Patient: sex F, age 56
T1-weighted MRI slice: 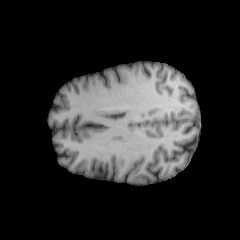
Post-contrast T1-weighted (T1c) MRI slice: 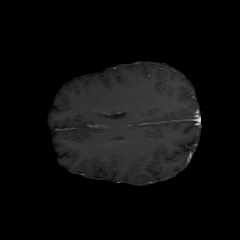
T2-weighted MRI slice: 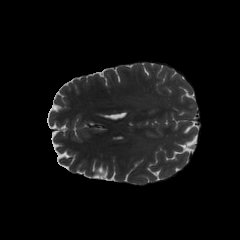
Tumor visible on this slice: no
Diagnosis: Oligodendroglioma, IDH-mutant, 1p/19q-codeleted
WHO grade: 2